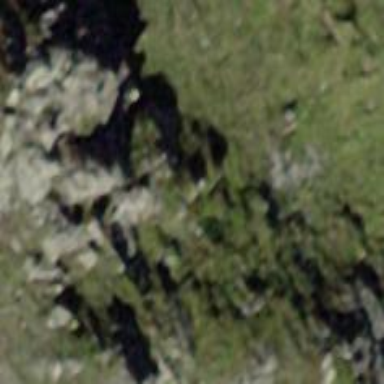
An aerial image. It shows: Landscape of bare rock.